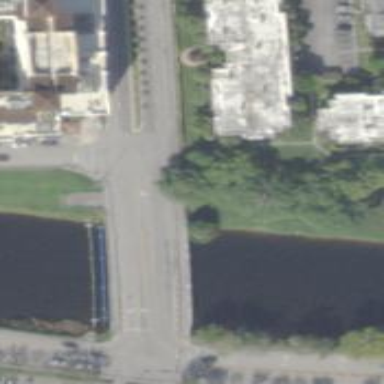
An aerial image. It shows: Tertiary road passing over bridge.